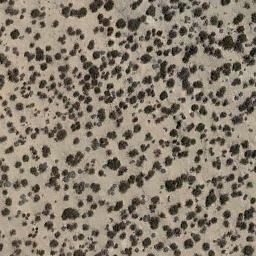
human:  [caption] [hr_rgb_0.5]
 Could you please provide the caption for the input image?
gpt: Chaparral is small and densely distributed in the sand .

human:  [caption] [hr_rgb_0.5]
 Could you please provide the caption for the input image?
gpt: A lot of dense small chaparrals grow in the desert .

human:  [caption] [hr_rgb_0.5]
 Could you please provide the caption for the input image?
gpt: There are piles of grass in this jungle .

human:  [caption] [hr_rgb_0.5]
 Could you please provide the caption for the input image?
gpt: The chaparral is consist of many bushes on the desert .

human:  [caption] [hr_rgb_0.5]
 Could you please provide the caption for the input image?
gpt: The chaparral is dense and even .